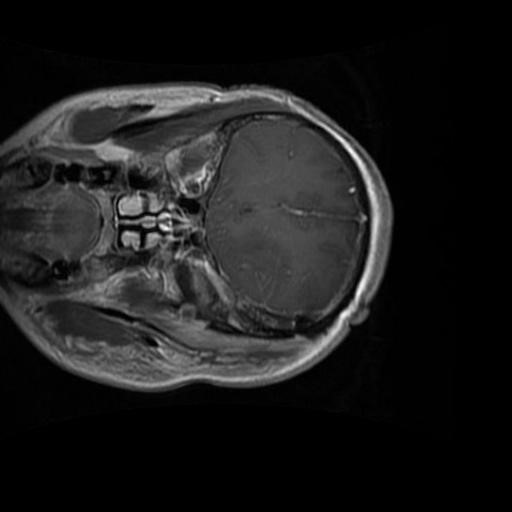
Label: brain_glioma